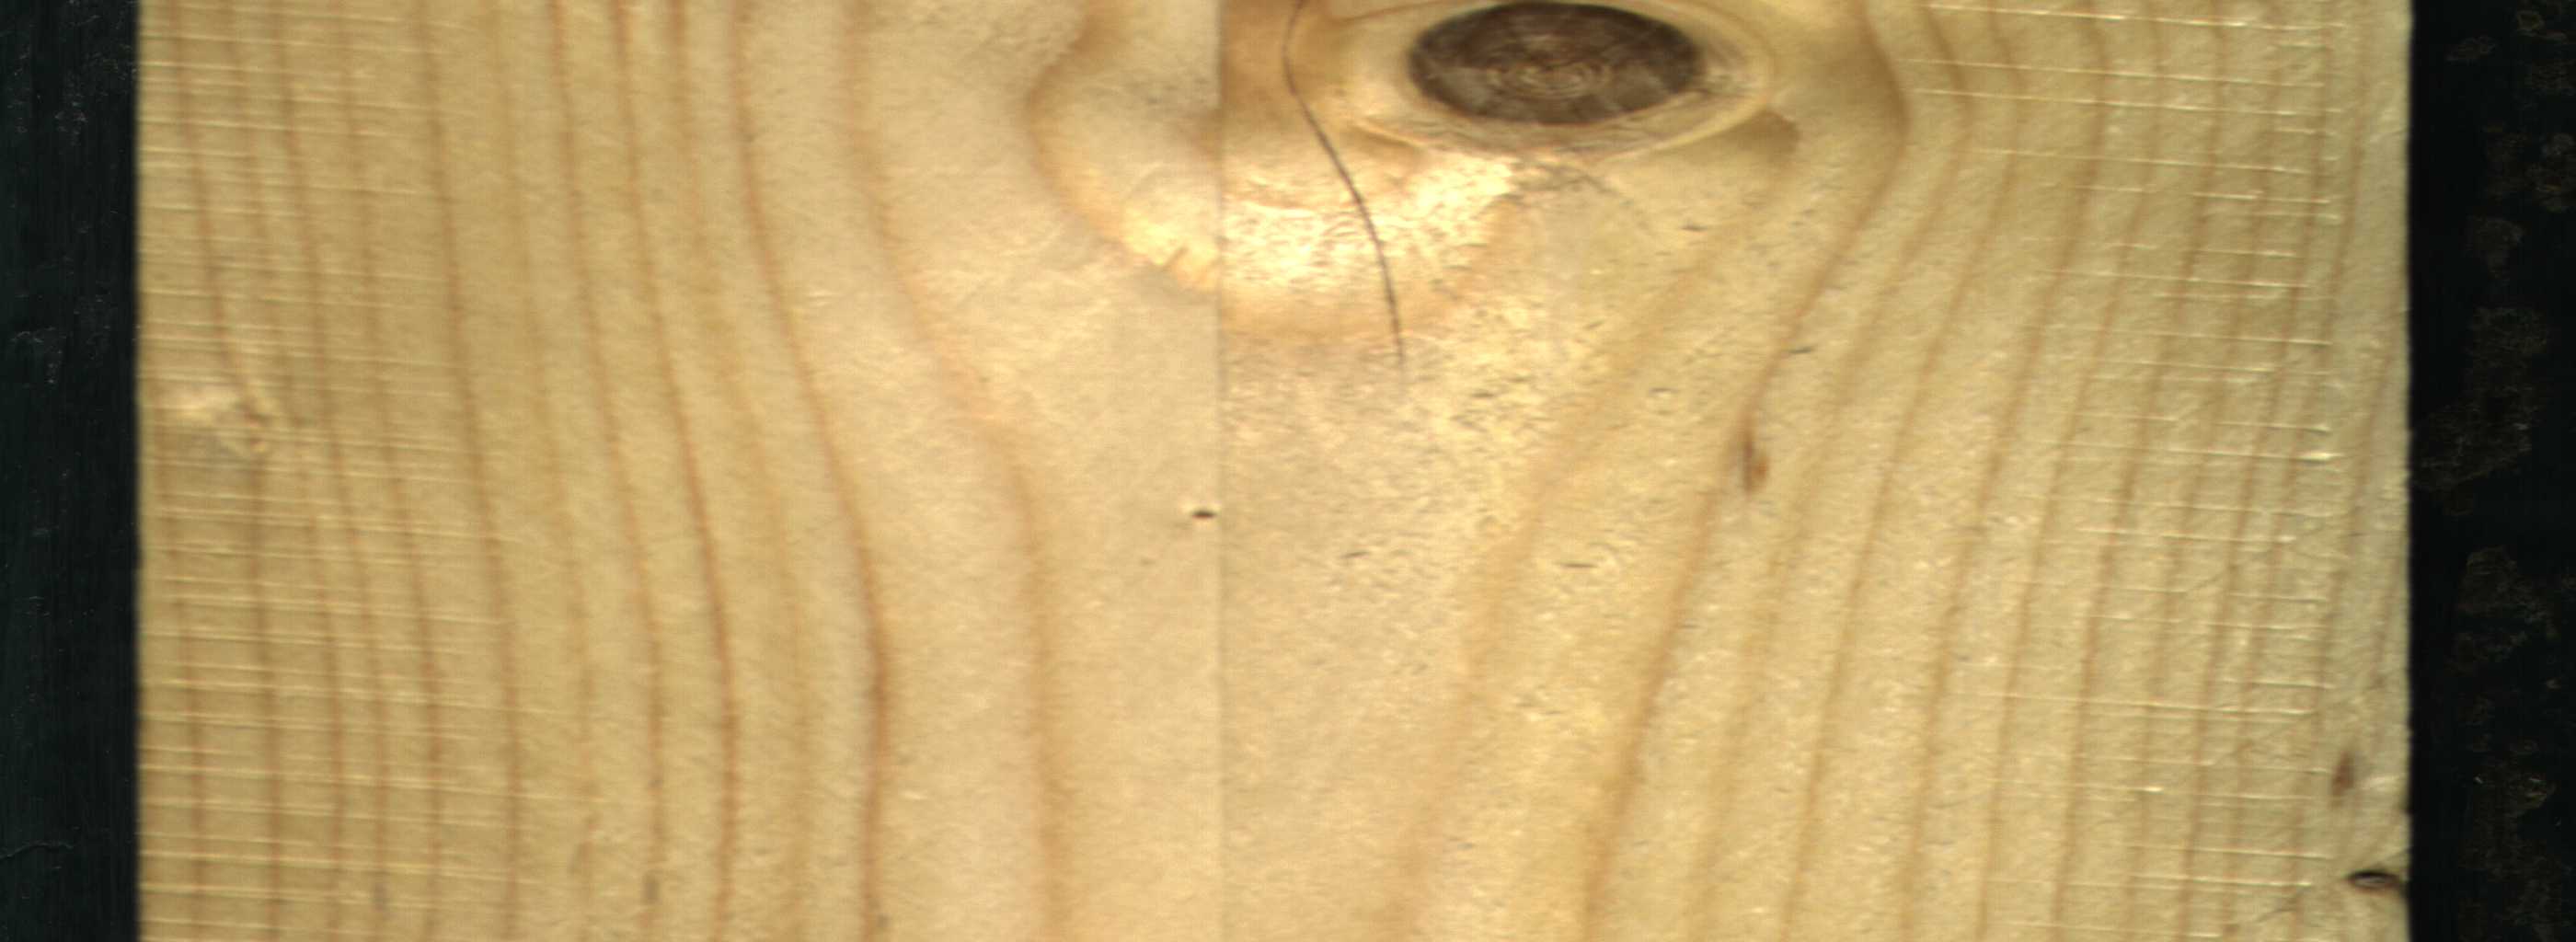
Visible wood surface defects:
Dead_Knot
Dead_Knot